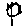
Label: flower